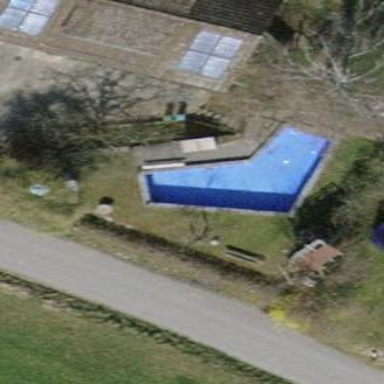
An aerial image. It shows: Swimming pool located in leisure land.